Question: I'm working on a school assignment for Databases and I'm running into a lot of trouble getting this one to work.
I'm trying to make a query for two columns, one of course prerequisites and one
for course IDs. The title in both of these columns must relate to the ID it is CONCATed with, which is only located under uni_course.
Here's what my output looks like right now from the following query (and what it should look like) :
'''
SELECT CONCAT(uni_course.course_id,': ',title) as Course,
CONCAT(uni_prereq.prereq_id,': ',title) as Prerequisite
FROM uni_course
INNER JOIN uni_prereq ON uni_course.course_id = uni_prereq.course_id;
'''

Any advice is very appreciated, thank you!
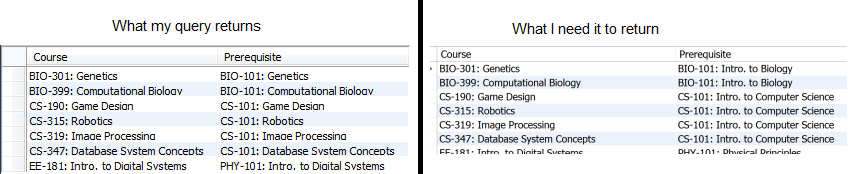
Answer: You need to add a join on the table again to get the description of the prerequisite course, hope that will help.
'''
SELECT CONCAT(c.course_id,': ',c.title) AS Course,
CONCAT(p.prereq_id,': ',pc.title) AS Prerequisite
FROM uni_course AS c
INNER JOIN uni_prereq AS p ON c.course_id = p.course_id
INNER JOIN uni_course AS pc ON p.prereq_id = pc.course_id;
'''